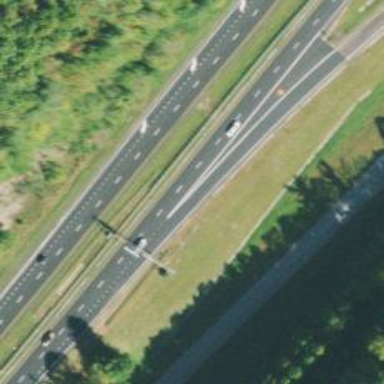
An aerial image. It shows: Motorway junction.